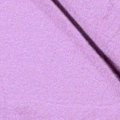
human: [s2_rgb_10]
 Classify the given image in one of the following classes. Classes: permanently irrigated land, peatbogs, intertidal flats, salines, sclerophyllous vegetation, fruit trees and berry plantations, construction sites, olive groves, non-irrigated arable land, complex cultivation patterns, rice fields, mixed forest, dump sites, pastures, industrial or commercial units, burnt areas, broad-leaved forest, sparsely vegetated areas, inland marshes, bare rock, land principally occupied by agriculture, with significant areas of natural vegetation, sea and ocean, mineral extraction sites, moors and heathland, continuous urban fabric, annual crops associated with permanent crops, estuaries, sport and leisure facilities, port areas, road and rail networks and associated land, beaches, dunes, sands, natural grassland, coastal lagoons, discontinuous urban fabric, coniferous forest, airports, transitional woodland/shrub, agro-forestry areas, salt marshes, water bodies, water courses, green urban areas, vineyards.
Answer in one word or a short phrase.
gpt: sea and ocean